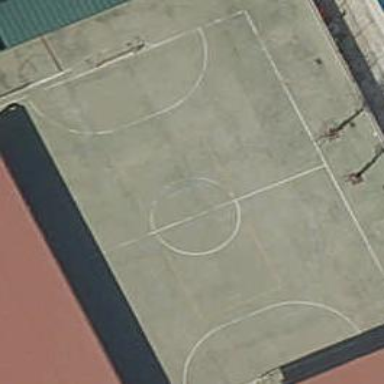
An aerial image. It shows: Soccer pitch for leisureland activities.